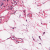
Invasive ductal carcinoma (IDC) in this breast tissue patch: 0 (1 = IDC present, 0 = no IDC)